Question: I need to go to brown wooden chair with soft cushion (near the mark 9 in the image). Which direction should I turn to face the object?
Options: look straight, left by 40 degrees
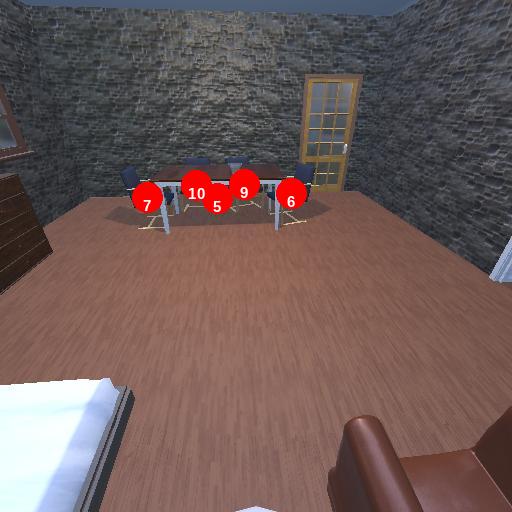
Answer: look straight